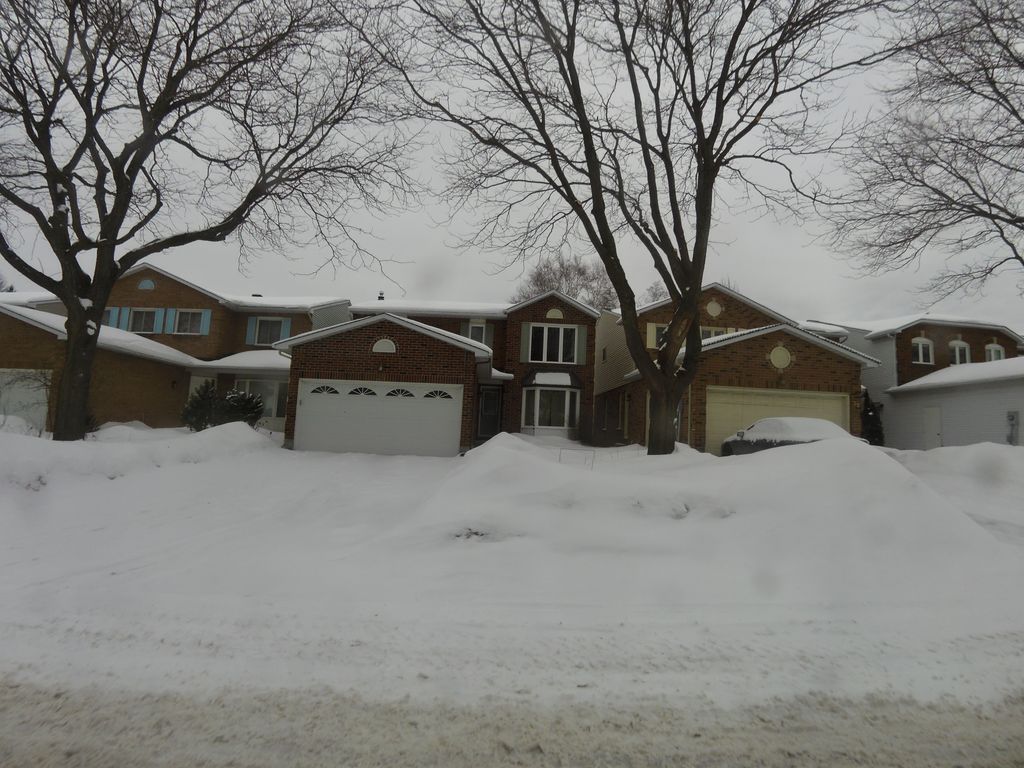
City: ottawa-gatineau